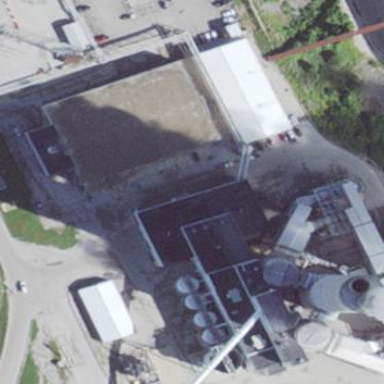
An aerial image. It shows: Industrial building.